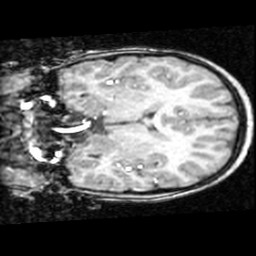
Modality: T1w
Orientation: coronal
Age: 9
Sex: male
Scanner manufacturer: ge
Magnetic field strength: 1.5 T
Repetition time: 0.03333 s
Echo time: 0.008 s